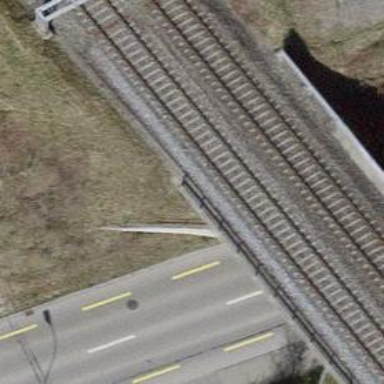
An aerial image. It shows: Bridge with electrified rail tracks and contact line.